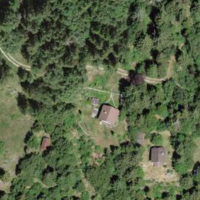
EUNIS habitat code: 44
Species observed at this site:
Ilex aquifolium